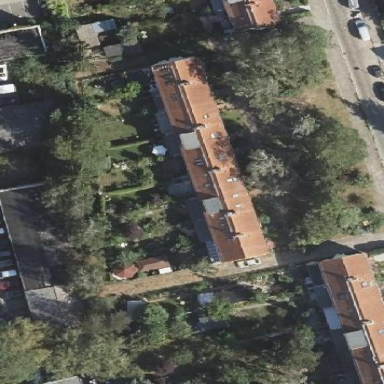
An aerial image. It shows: Terrace-style building with gabled roof.